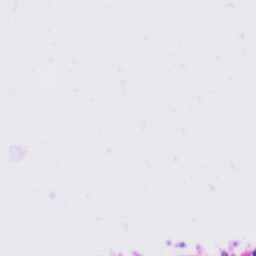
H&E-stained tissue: Tonsil